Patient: sex F, age 35
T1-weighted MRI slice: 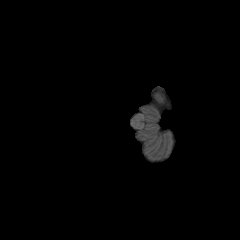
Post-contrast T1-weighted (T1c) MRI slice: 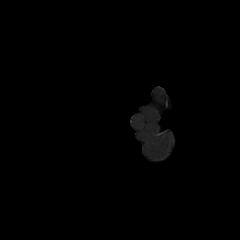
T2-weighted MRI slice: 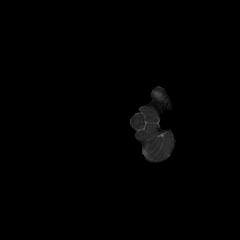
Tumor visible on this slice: no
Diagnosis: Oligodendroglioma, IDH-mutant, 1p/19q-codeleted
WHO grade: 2